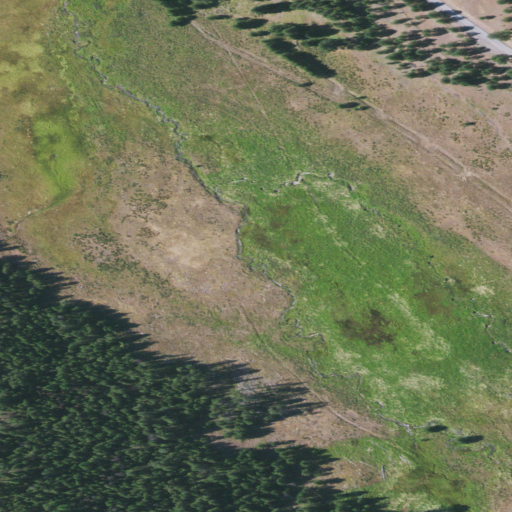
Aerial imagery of plain(s) in Oregon named Wíwaanaytt Meadow containing herbaceous wetlands, shrub, evergreen forest, and woody wetlands